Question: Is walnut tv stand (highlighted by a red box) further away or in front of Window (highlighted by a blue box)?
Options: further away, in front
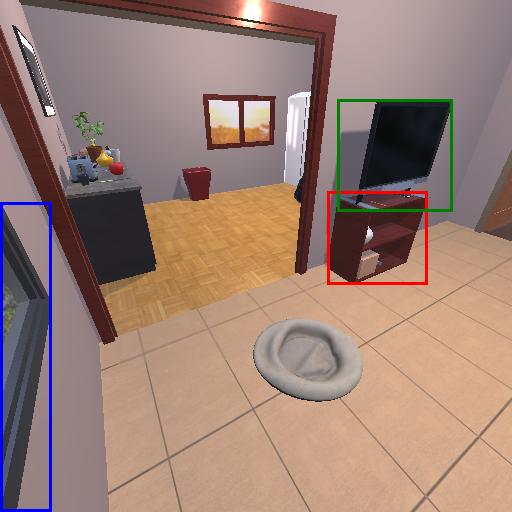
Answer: further away